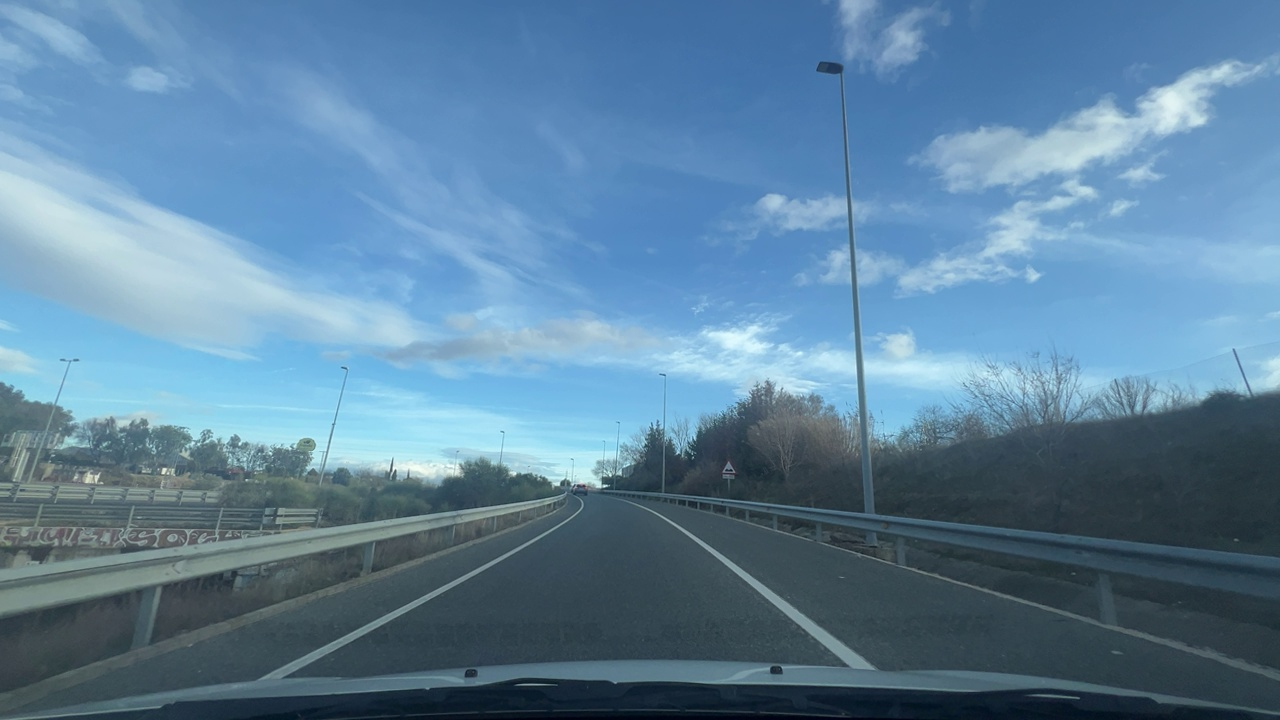
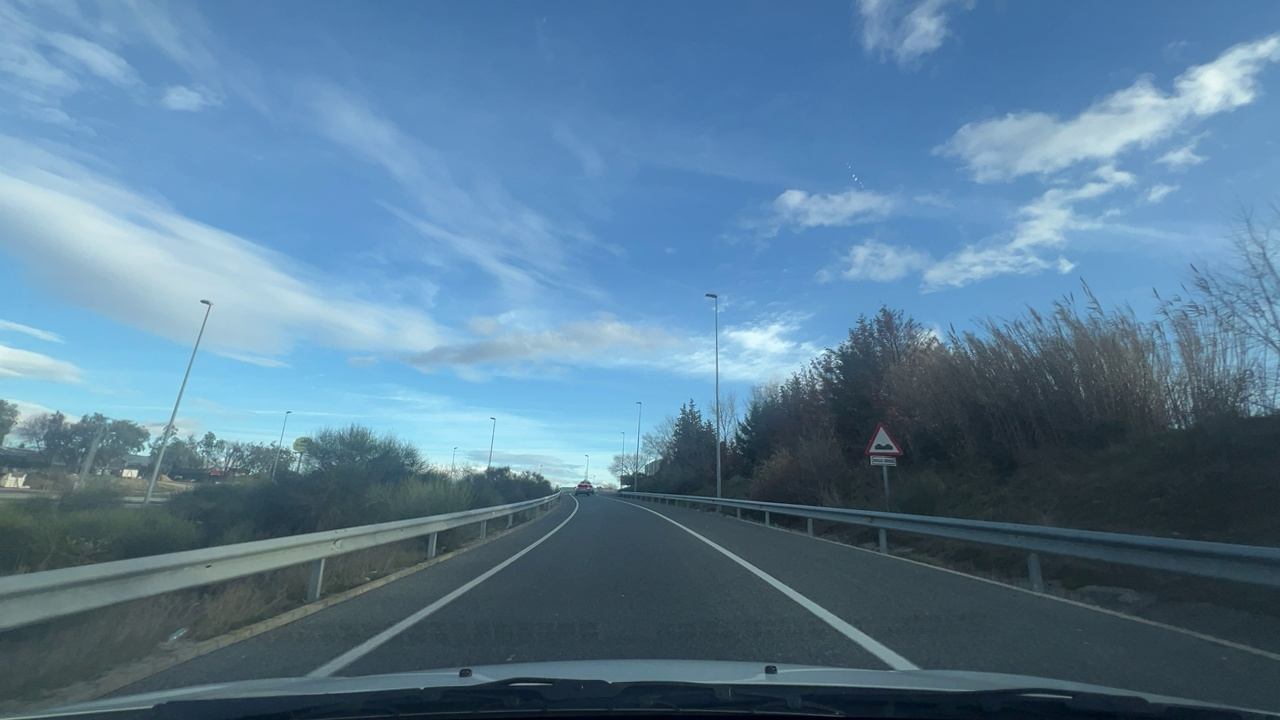
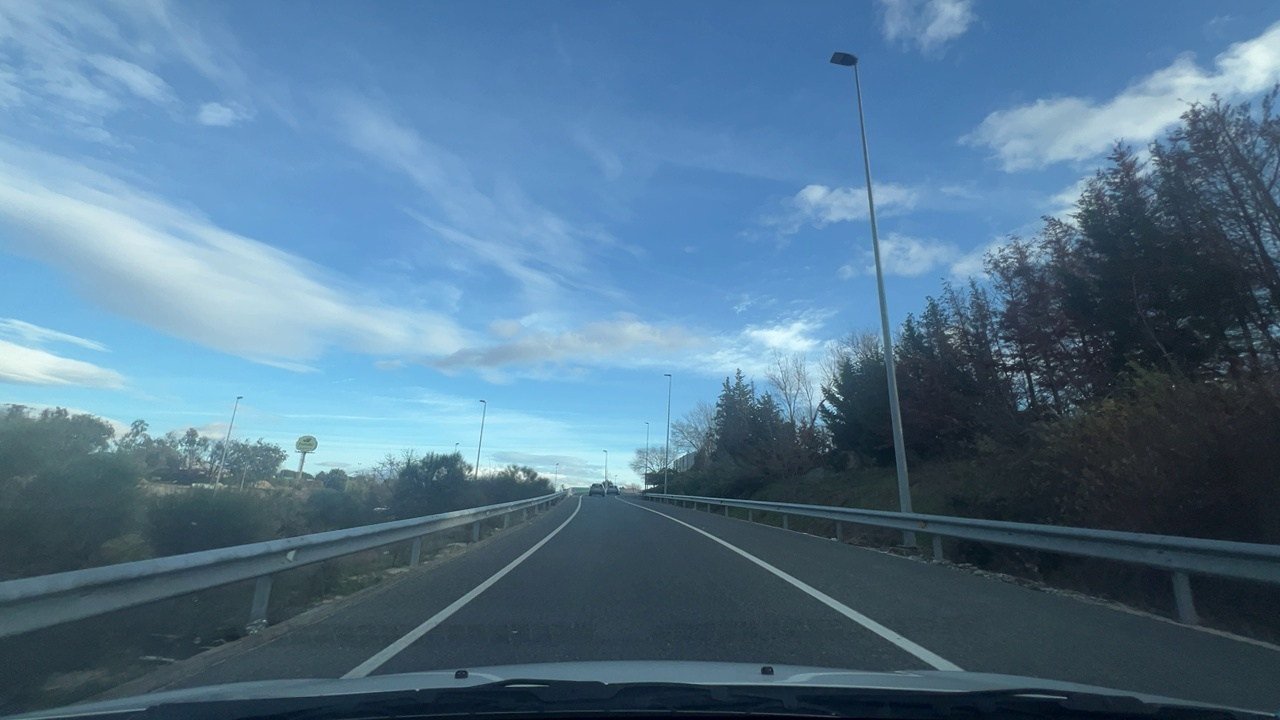
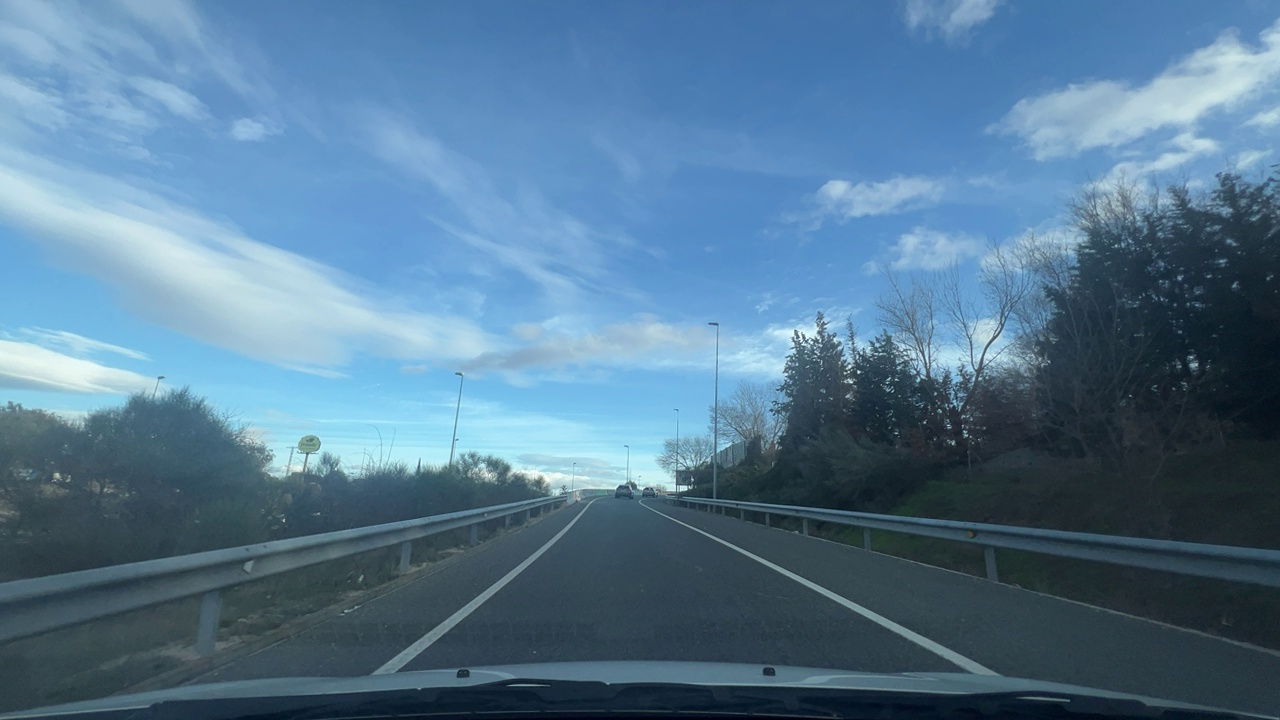
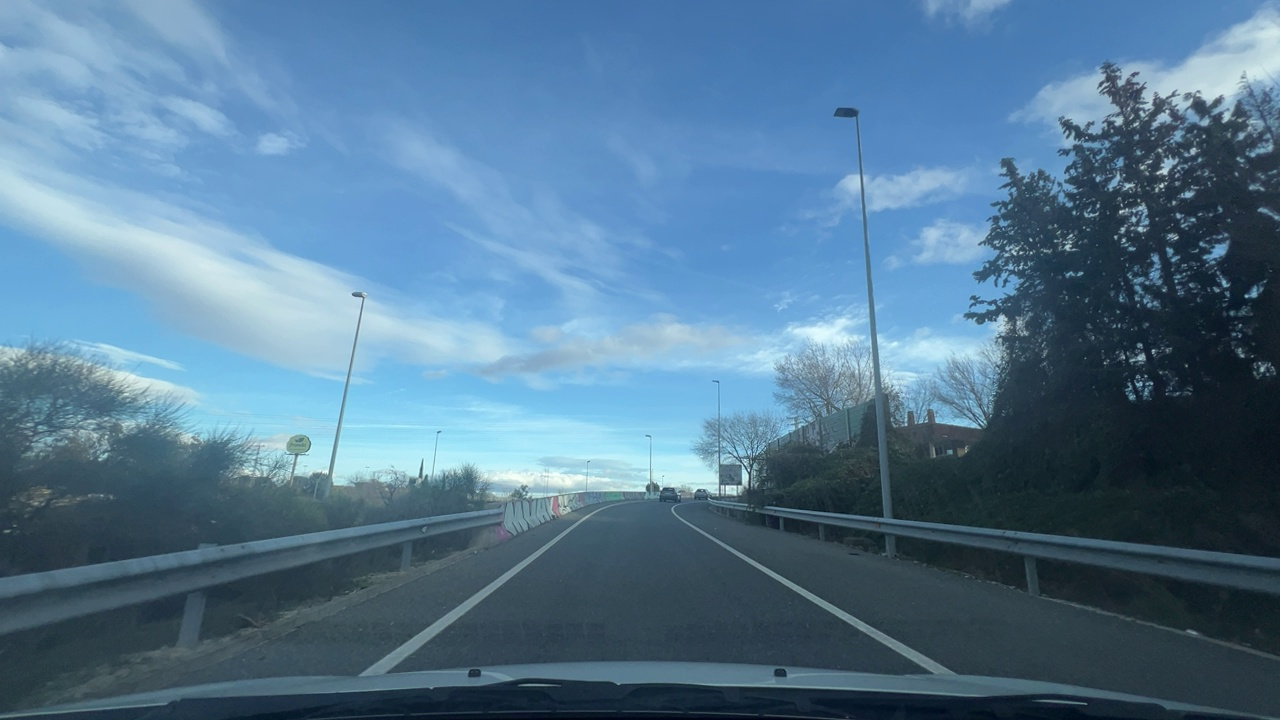
Situation: empty
Question: Is the ego vehicle currently within an intersection?
Answer: No
Reasoning: There are no intersections visible ahead

Situation: empty
Question: Is any vehicle partially overlapping the lane boundary markings of the ego lane?
Answer: No
Reasoning: There are no vehicles partially overlapping the lane boundary markings of the ego lane

Situation: empty
Question: Are construction-related signs, cones, temporary signals, or closed lanes visible in the scene?
Answer: No
Reasoning: There are no construction-related signs, cones, temporary signals, or closed lanes visible in the scene

Situation: empty
Question: Are temporary yellow lane markings visible?
Answer: No
Reasoning: There are no temporary yellow lane markings visible